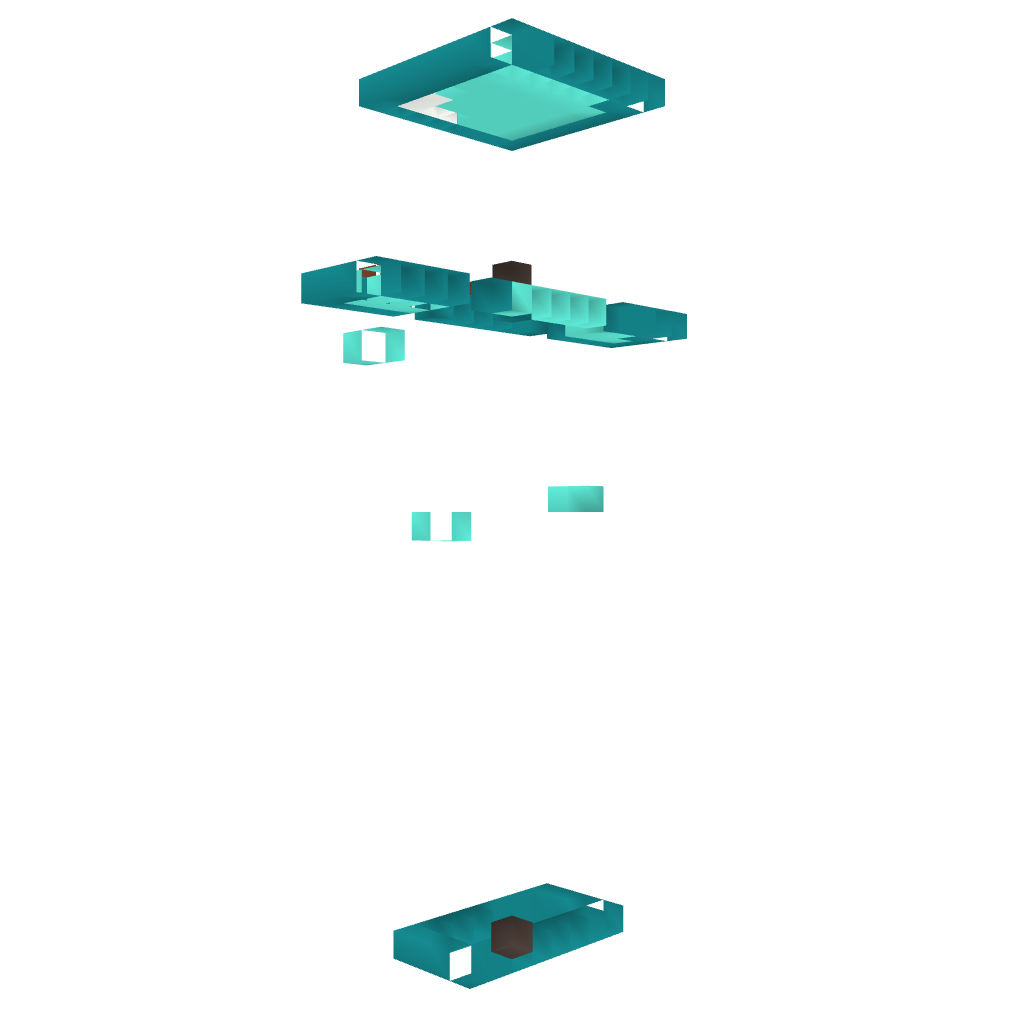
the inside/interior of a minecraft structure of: Demigod Statue